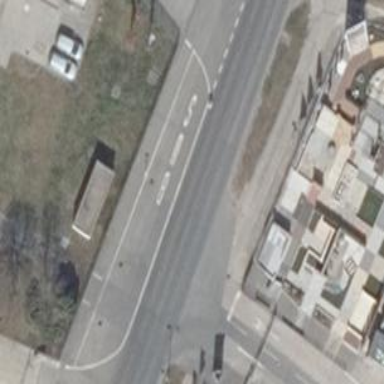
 with the right sidewalk having asphalt surface and the left sidewalk having concrete surface."